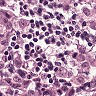
Metastatic tissue present: yes